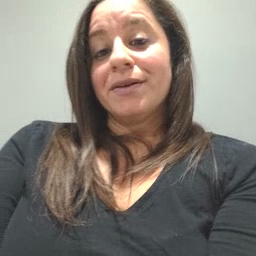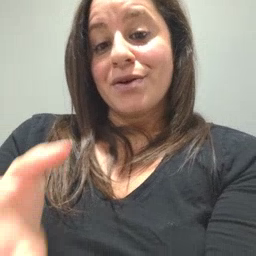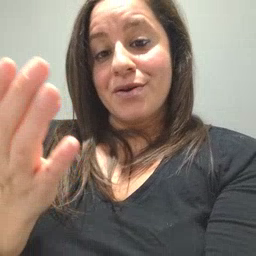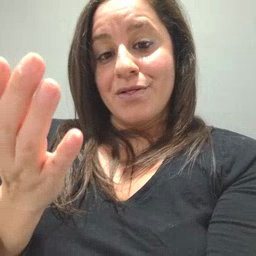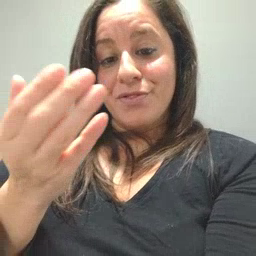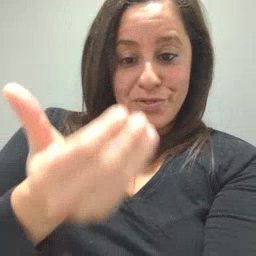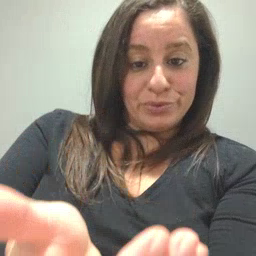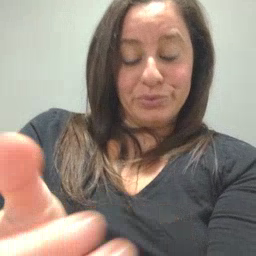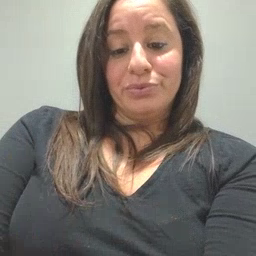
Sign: close